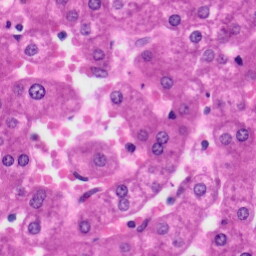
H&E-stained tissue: Liver